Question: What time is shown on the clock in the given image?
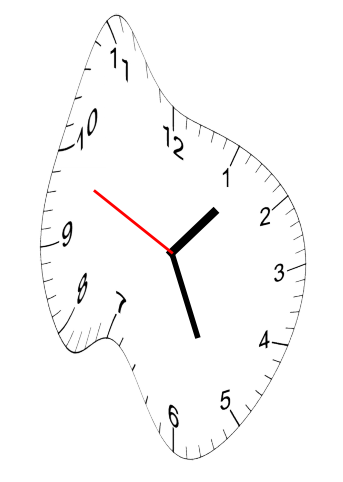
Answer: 01:25:49